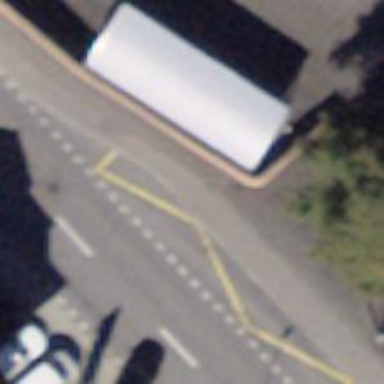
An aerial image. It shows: Platform for public transport with shelter.